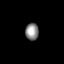
Tissue: skin
Cell type: Epithelial cells
Senescence score: 0.6805
Nuclear area (px): 218
Mean DAPI intensity: 141.968